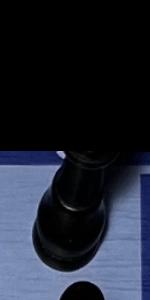
Label: King_Black